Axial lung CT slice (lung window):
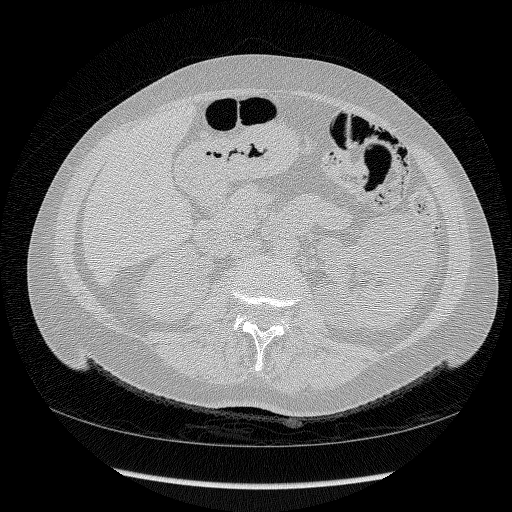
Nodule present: no